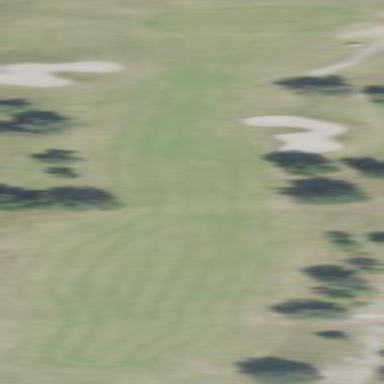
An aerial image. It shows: Golf fairway surrounded by grass.